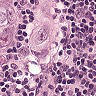
Metastatic tissue present: yes